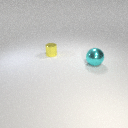
large cyan metal sphere in front of small yellow metal cylinder